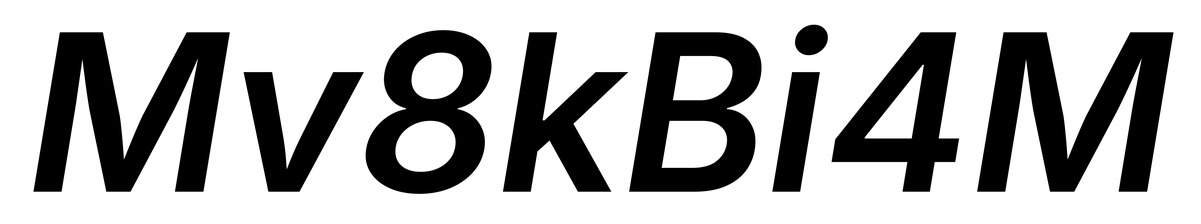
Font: Inter-Italic_SemiBold_Italic